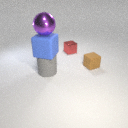
large blue rubber cube above large gray rubber cylinder